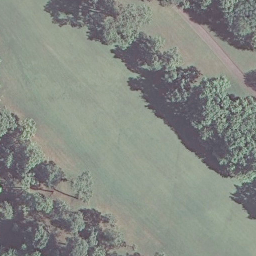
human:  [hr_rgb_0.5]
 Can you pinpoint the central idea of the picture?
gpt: golf course